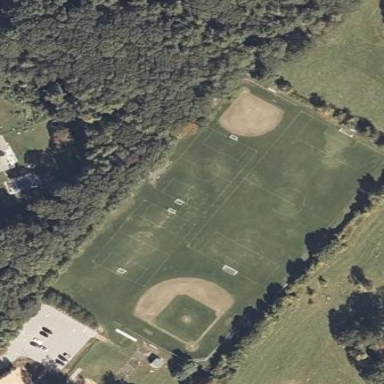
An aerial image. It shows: Multi-sport pitch for leisure activities.